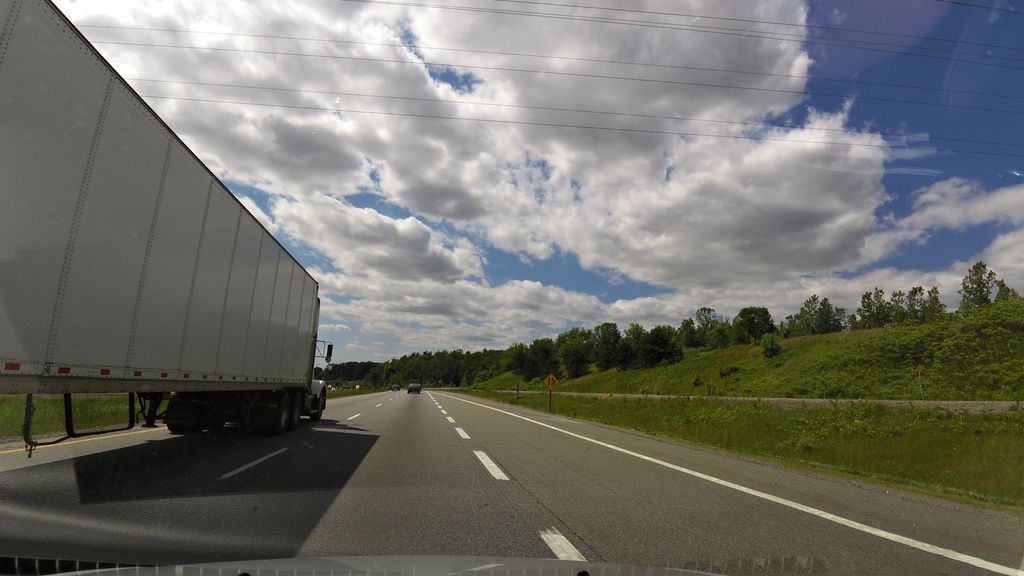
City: hamilton